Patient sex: M
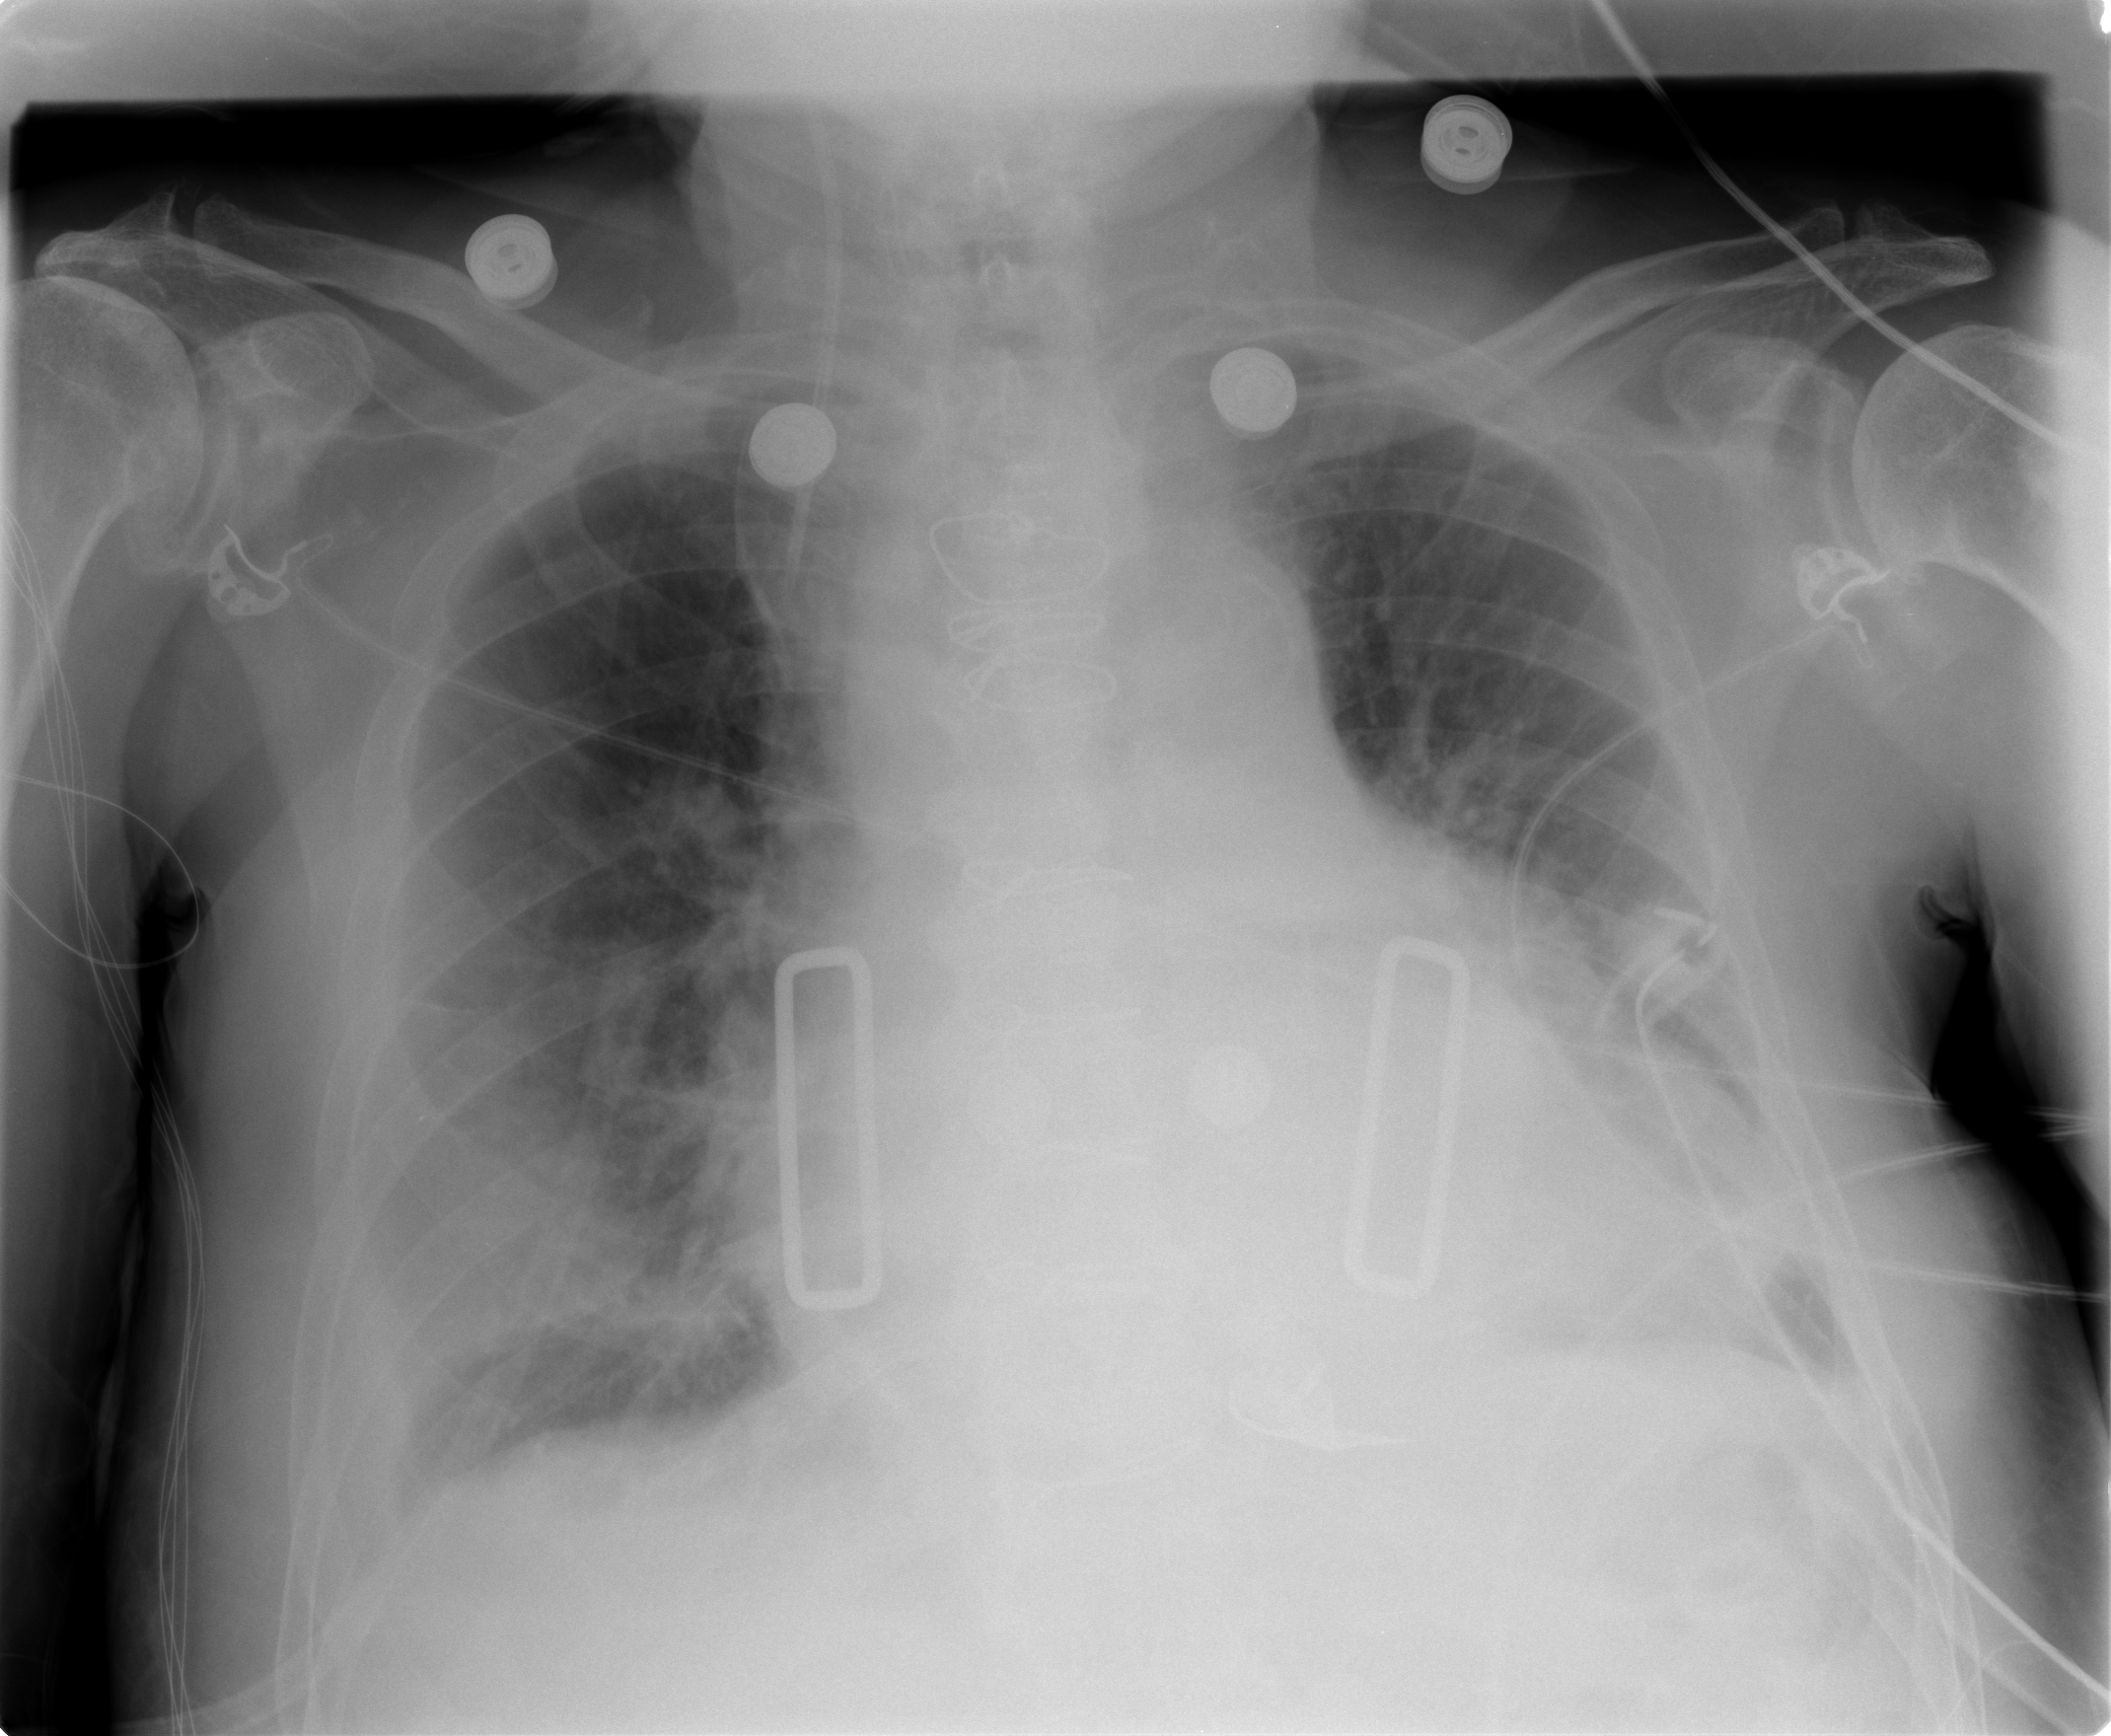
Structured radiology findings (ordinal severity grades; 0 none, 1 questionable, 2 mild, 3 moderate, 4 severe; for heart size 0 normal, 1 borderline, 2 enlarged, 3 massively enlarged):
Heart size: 2
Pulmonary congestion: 0
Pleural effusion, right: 1
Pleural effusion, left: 0
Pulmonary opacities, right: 0
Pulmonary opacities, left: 0
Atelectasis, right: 1
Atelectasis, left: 2